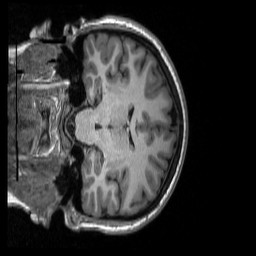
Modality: T1w
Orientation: coronal
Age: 17
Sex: female
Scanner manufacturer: siemens
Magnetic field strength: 3 T
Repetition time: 2.53 s
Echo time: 0.00169 s